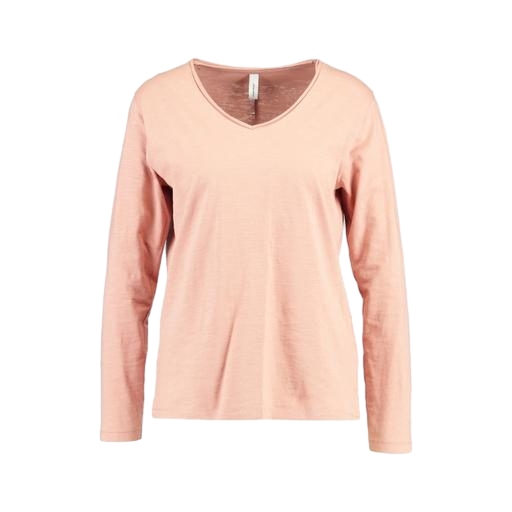
pink long sleeve slub tee, long-sleeve t-shirt only macy, longsleeve t-shirt, white background